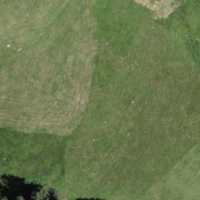
EUNIS habitat code: 23
Species observed at this site:
Silene dioica